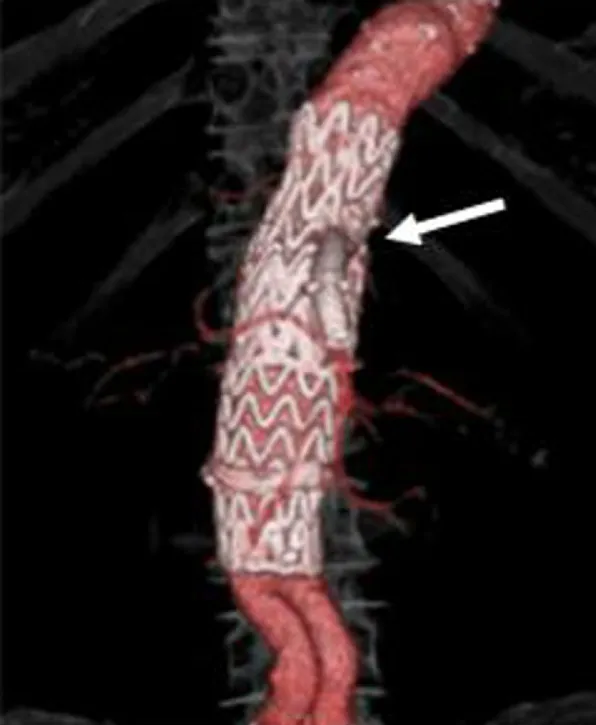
Abdominal computed tomography (CT) scan. . Postoperative abdominal CT scan showed that endovascular aneurysm repair was performed and the superior mesenteric artery was reconstructed (white arrow).
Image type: radiology (ct)